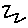
Label: zigzag